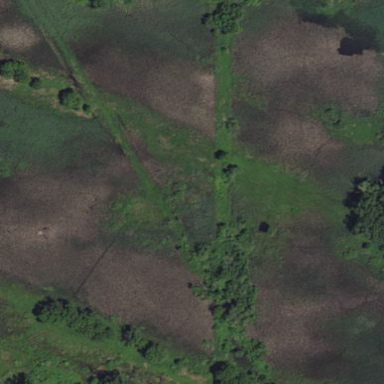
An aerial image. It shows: Nature reserve with prairie grassland.